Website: macys
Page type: gifting
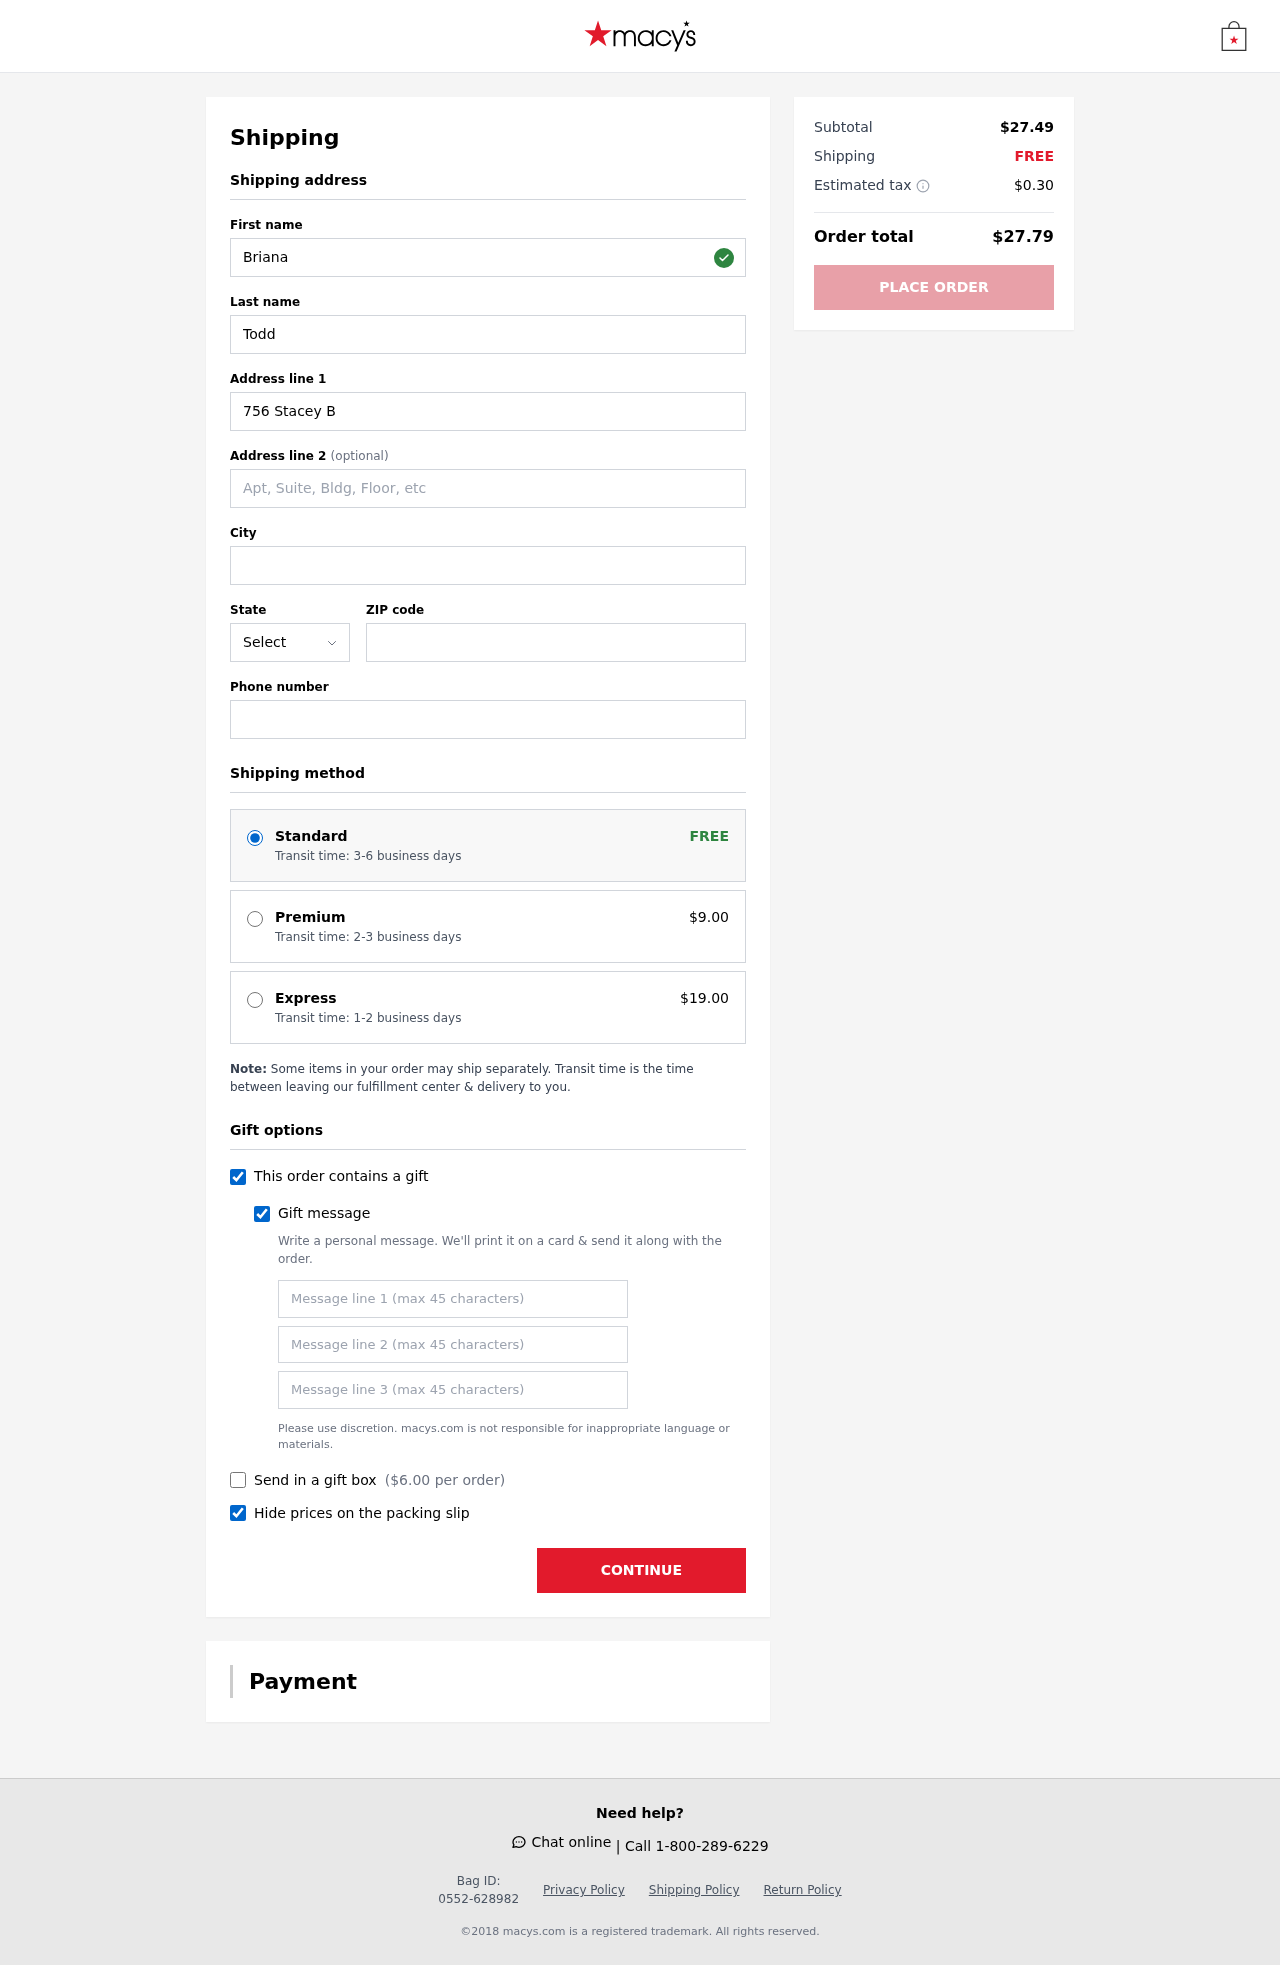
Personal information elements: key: PII_STATE_ABBR
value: GU
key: PII_FIRSTNAME
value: Briana
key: PII_LASTNAME
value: Todd
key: PII_STREET
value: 756 Stacey Burg Apt. 811
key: PII_STREET2
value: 1302 David Turnpike Suite 899
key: PII_CITY
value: East Monica
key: PII_POSTCODE
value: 35480
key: PII_PHONE
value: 3366231243
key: PII_GIFT_MESSAGE
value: Hey Timothy! I saw this belt and immediately thought of how perfectly it would fit into your style. Just a little something to add some flair to your outfits—hope you love it!
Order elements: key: ORDER_SHIPPING_STANDARD
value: Transit time: 3-6 business days
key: ORDER_SHIPPING_PREMIUM
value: Transit time: 2-3 business days
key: ORDER_SHIPPING_PREMIUM_PRICE
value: $9.00
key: ORDER_SHIPPING_EXPRESS
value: Transit time: 1-2 business days
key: ORDER_SHIPPING_EXPRESS_PRICE
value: $19.00
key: ORDER_GIFT_BOX_PRICE
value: $6.00
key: ORDER_SUBTOTAL
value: $27.49
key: ORDER_SHIPPING_COST
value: FREE
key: ORDER_TAX
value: $0.30
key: ORDER_TOTAL
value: $27.79